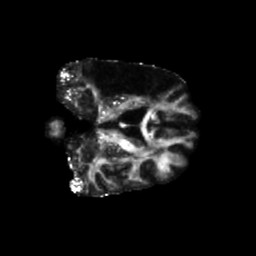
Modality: FA
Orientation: coronal
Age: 56
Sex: male
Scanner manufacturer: siemens
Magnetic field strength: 3 T
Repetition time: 5.47 s
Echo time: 0.0854 s